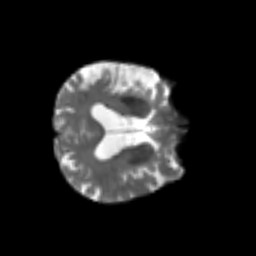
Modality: T2w
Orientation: axial
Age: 75
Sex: female
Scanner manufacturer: siemens
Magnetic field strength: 3 T
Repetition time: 4.987 s
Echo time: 0.0792 s